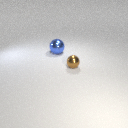
small brown metal sphere to the right of large blue metal sphere